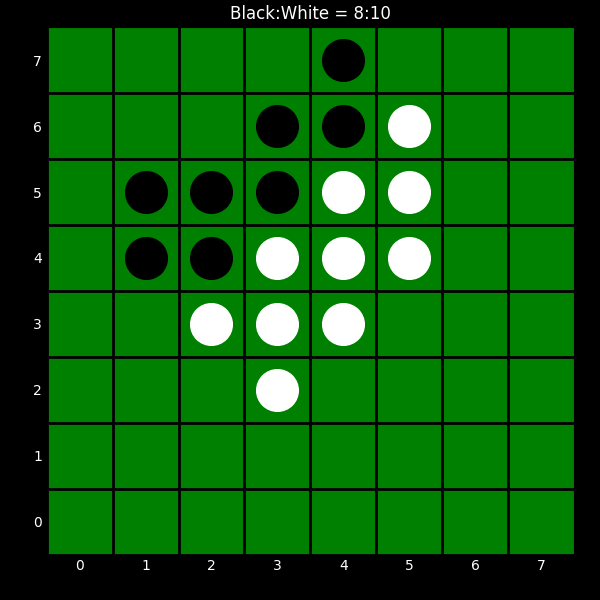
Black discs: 8
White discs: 10